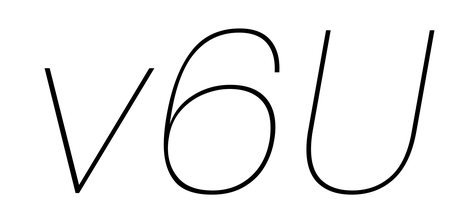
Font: Poppins-ThinItalic